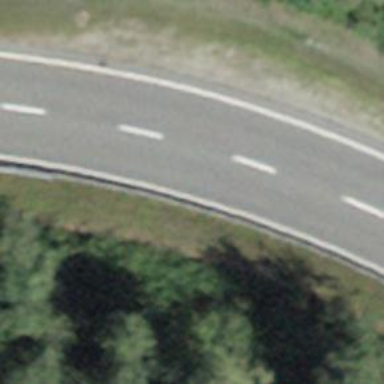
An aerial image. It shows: Primary road with asphalt surface.